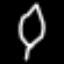
Label: leaf